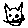
Label: cat